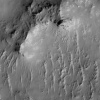
Atmospheric dust classification: not_dusty